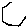
Label: hexagon